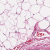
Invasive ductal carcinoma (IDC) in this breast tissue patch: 0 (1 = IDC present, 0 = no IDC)